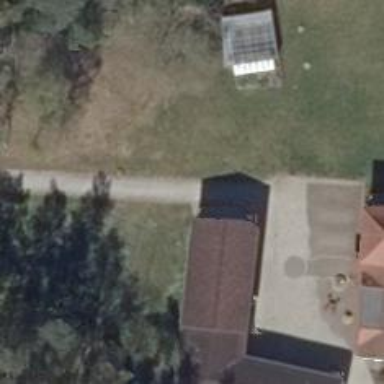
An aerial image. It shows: Driveway leading to service road.